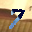
Label: 7